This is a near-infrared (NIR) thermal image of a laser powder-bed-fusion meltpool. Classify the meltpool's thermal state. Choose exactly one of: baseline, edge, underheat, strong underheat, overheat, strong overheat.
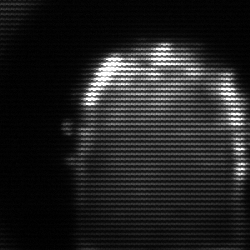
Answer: baseline